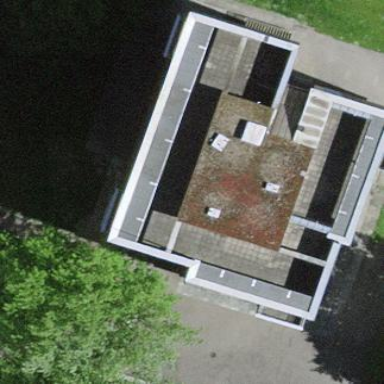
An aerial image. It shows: Apartment building with flat roof.